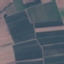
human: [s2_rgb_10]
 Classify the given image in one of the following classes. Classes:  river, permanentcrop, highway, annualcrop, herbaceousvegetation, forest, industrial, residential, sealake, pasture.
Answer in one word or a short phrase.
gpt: PermanentCrop